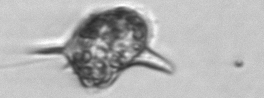
Label: Amylax